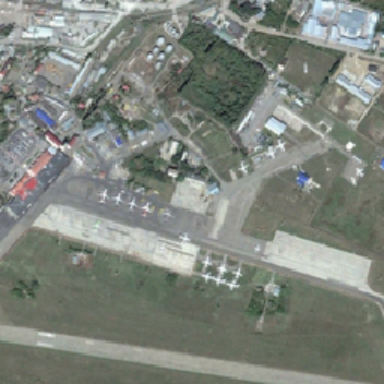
A airport in the middle while with some sparse plants in it .